The plot is a signal-to-image rendering of a rotating shaft's vibration measurement. Based on the visible evidence, which rotor condition applies: normal, misalignment, unbalance, looseness?
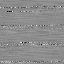
Answer: looseness